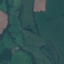
Label: Pasture